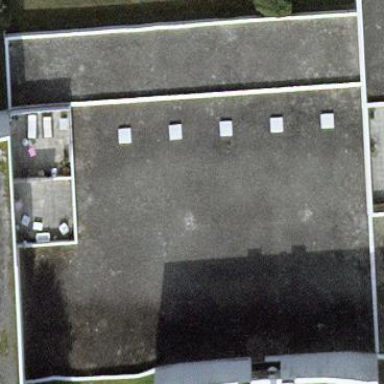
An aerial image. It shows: Flat roofed garages.